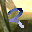
Label: 2